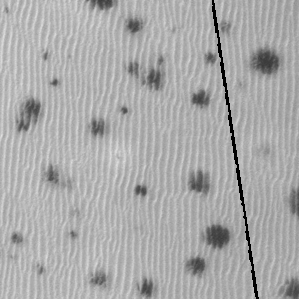
Label: frost